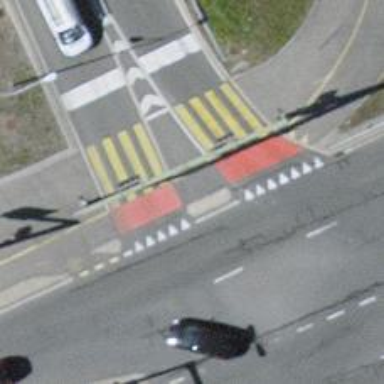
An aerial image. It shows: Cycleway on traffic island.